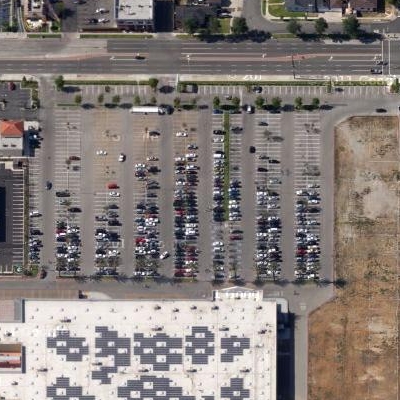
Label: gParking